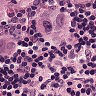
Metastatic tissue present: yes